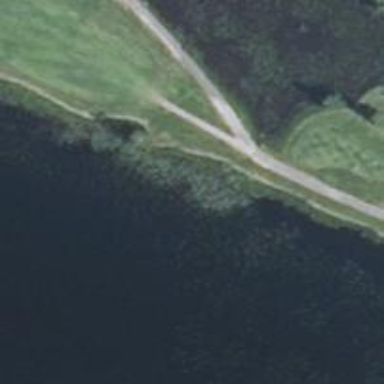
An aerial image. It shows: Service road used as golf cart path.